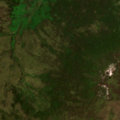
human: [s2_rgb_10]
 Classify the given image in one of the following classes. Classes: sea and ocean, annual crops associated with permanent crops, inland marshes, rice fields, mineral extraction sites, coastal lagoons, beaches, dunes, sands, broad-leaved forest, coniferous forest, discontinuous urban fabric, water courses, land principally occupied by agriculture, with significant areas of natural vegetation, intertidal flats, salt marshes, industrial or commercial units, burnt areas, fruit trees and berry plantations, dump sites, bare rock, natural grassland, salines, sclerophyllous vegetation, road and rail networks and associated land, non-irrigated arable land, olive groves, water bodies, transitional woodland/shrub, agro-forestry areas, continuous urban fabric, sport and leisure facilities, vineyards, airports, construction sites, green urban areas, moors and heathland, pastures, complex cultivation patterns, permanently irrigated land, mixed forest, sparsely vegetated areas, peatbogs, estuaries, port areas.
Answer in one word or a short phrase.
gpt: moors and heathland, peatbogs